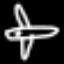
Label: airplane